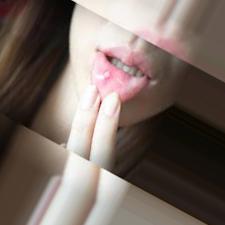
Condition: Mouth Ulcer